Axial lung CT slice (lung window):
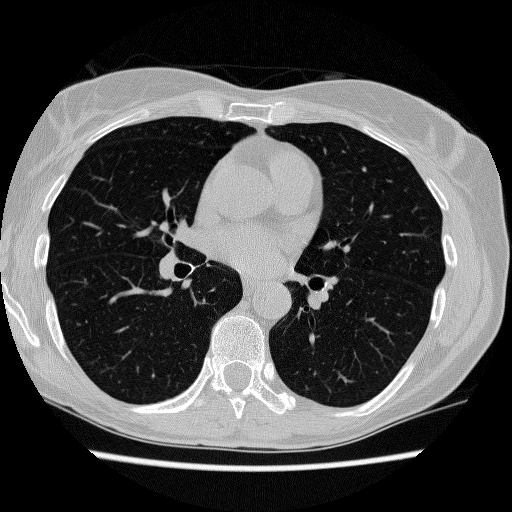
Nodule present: no